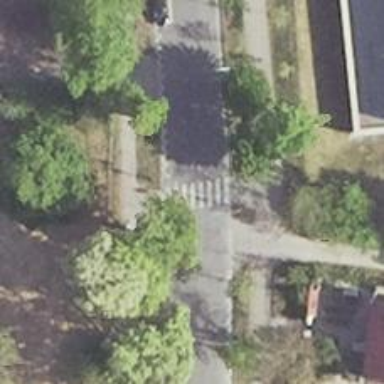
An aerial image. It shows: Marked crossing with zebra stripes on the road.